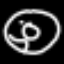
Label: donut